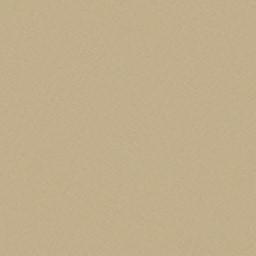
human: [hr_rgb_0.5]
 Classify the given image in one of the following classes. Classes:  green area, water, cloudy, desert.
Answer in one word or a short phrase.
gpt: desert